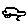
Label: car